Interaction volume radius: 5 \u00c5
Interaction volume height: 45 \u00c5
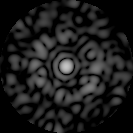
Disorder parameter: 0.8194